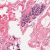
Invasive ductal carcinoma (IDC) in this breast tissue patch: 0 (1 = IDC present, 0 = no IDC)